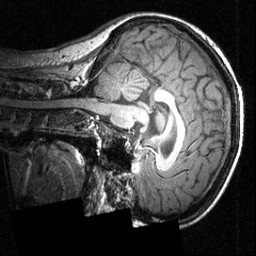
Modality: T1w
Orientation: sagittal
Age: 28
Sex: female
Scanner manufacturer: siemens
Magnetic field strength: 3.951 T
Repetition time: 1.5 s
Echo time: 0.00335 s